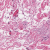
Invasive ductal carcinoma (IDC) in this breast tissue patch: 0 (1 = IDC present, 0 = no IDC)